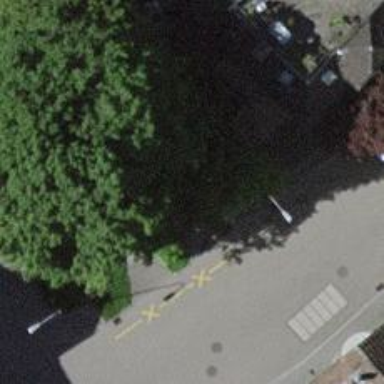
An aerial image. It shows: Toilets.